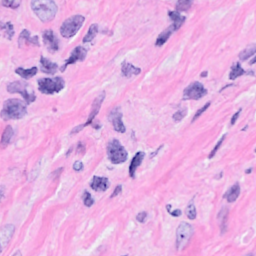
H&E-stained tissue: Breast